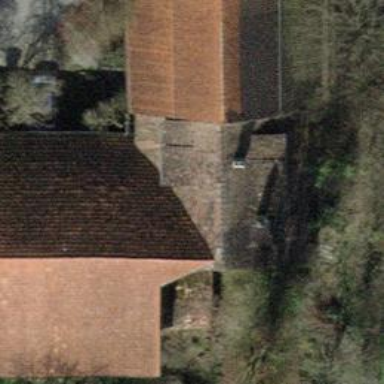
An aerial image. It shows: Farm building with gabled roof.